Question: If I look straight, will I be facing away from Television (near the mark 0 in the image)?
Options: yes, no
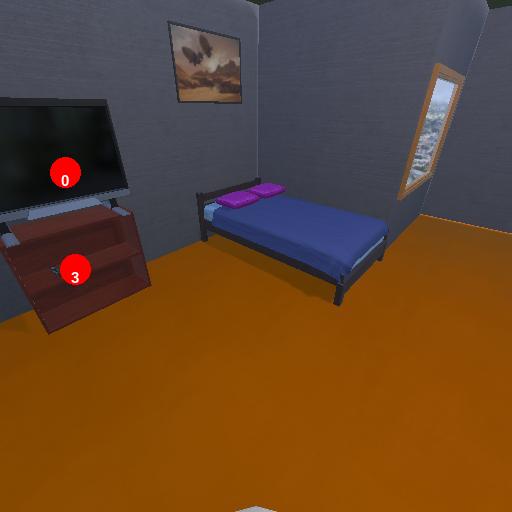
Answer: yes